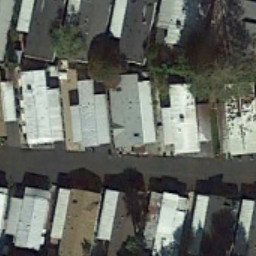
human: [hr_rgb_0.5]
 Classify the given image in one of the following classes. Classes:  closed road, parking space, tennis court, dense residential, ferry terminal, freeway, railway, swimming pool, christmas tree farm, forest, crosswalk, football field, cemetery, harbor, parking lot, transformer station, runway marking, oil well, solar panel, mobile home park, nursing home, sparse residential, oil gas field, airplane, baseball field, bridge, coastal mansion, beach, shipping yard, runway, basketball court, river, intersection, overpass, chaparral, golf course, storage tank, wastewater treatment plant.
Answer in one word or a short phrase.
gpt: mobile home park